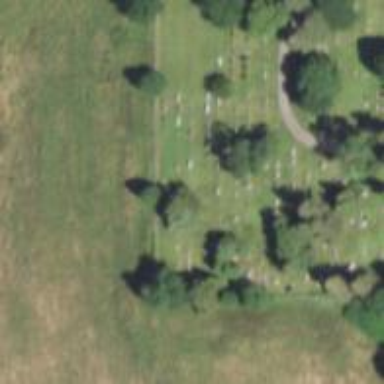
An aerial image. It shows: Cemetery.